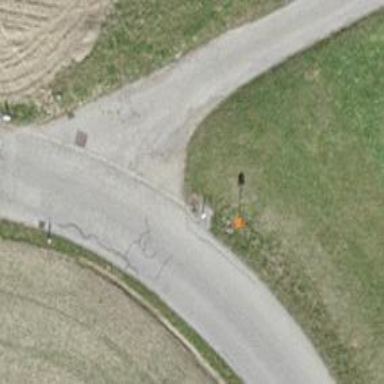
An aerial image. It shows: Orange pipeline marker.